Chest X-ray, AP view. Patient: 47 years old, sex M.
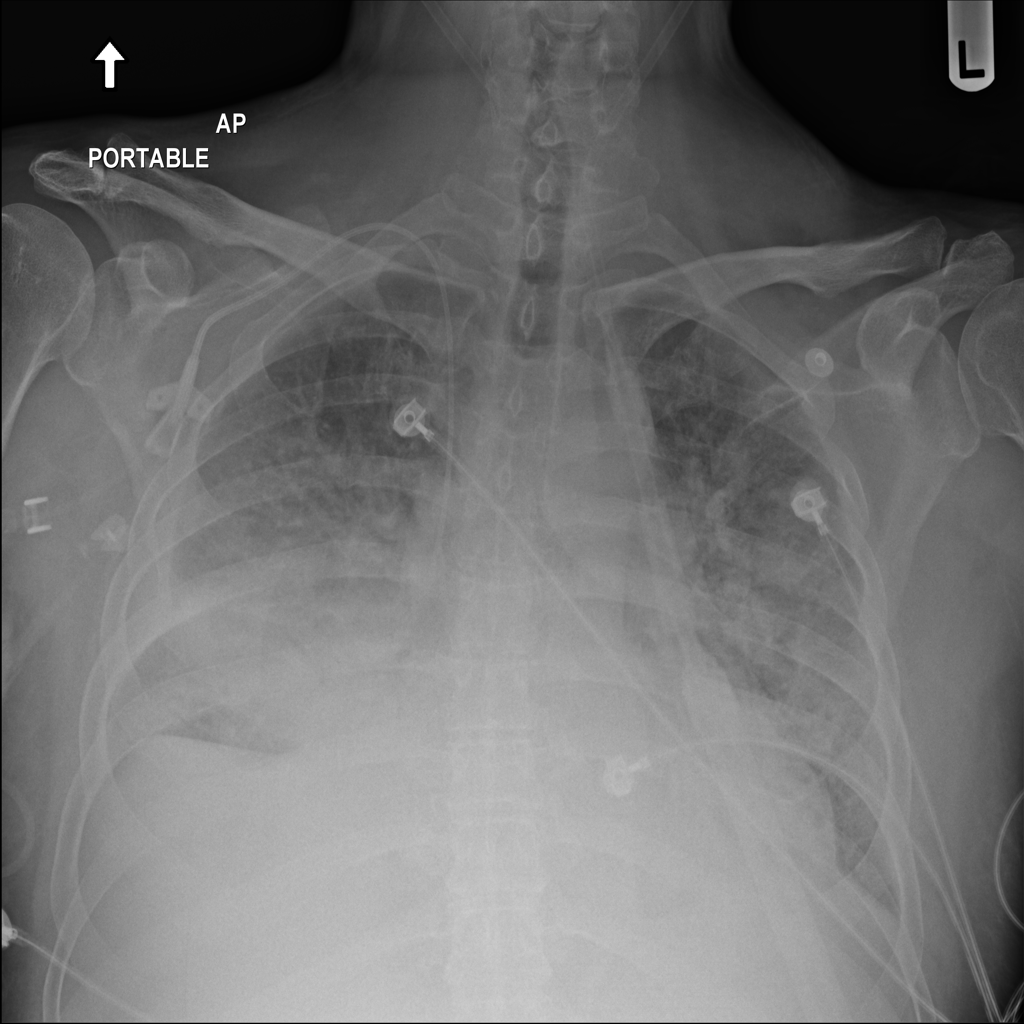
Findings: Consolidation, Infiltration